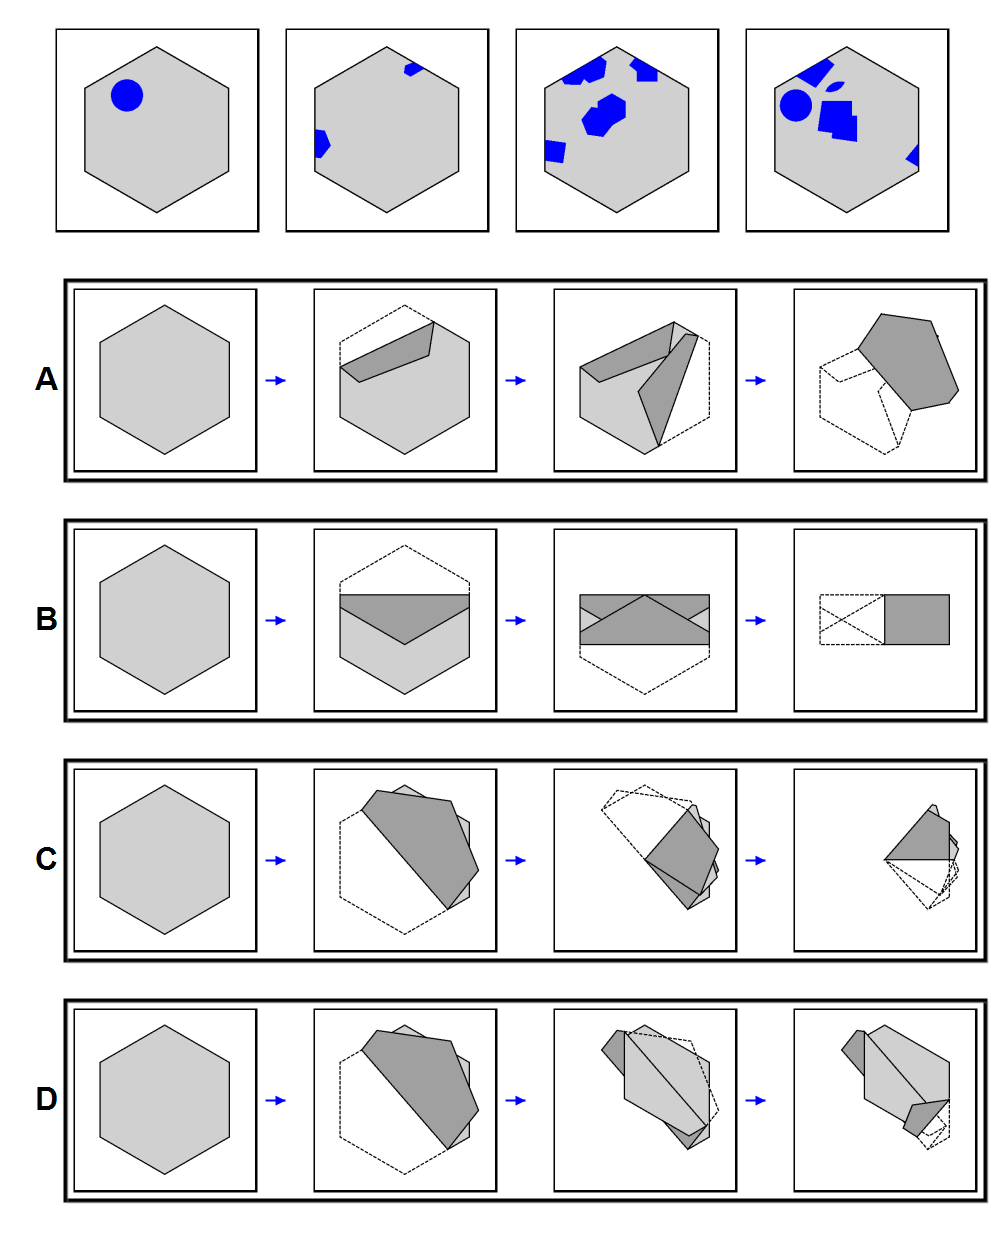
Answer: A